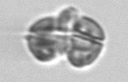
Label: Karenia